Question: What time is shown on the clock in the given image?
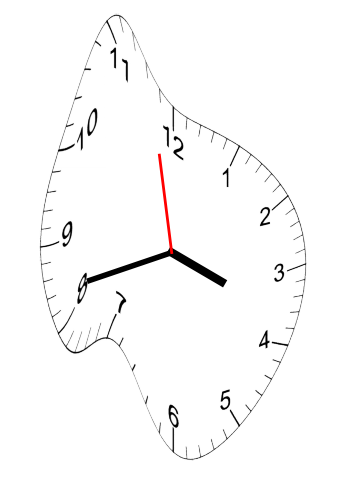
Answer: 03:41:58